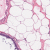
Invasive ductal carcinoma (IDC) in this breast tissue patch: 0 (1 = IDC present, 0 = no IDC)